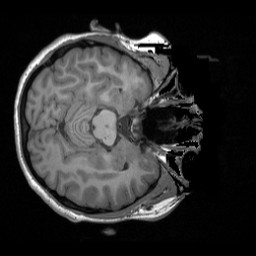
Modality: T1w
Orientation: axial